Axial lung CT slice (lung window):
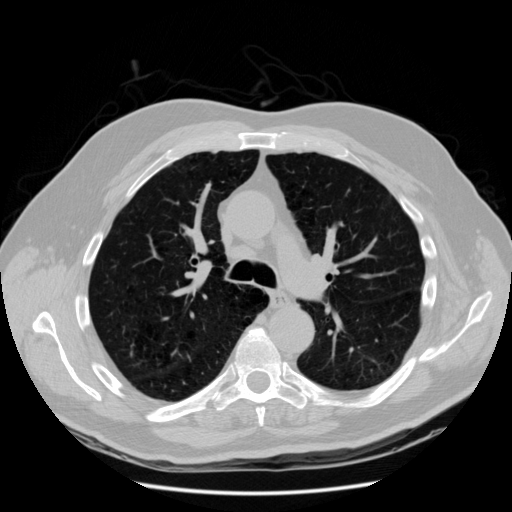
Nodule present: no